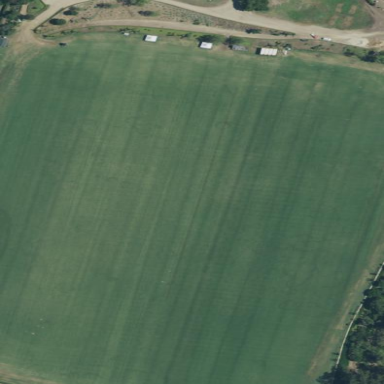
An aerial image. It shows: Area with grass used for equestrian activities. It is designed for horse riding leisure land.